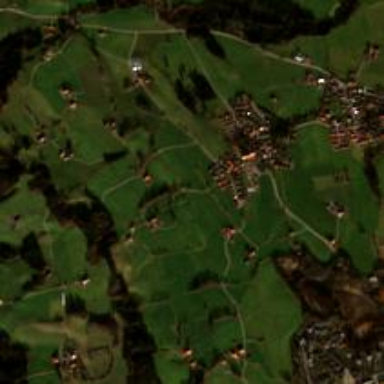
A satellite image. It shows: Small hamlet.